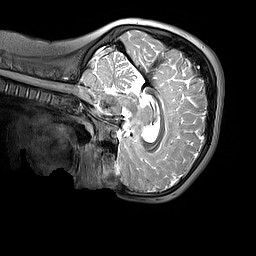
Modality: T2w
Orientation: sagittal
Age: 9
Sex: male
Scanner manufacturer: siemens
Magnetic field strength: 3 T
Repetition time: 3.2 s
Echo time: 0.408 s